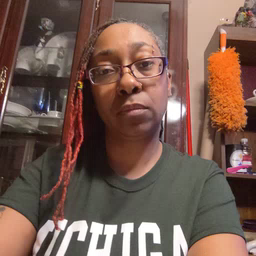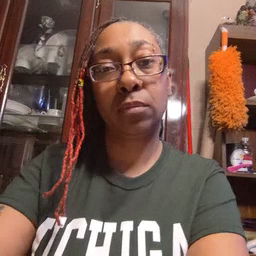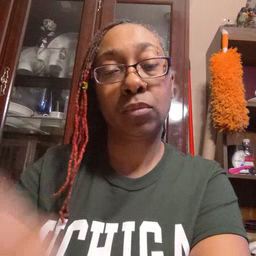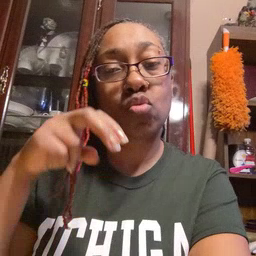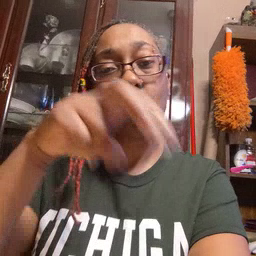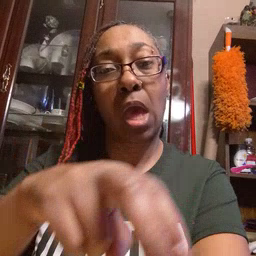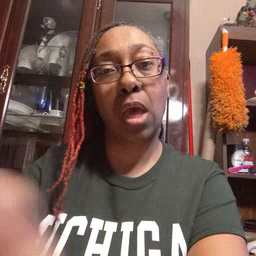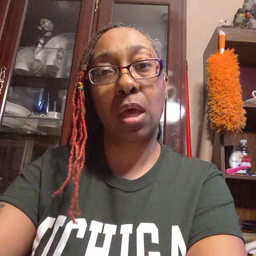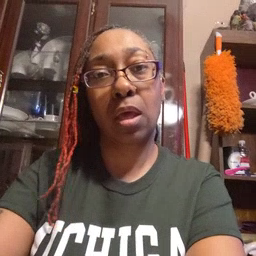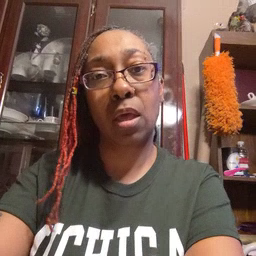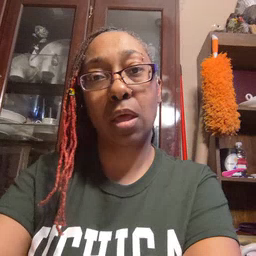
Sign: ride